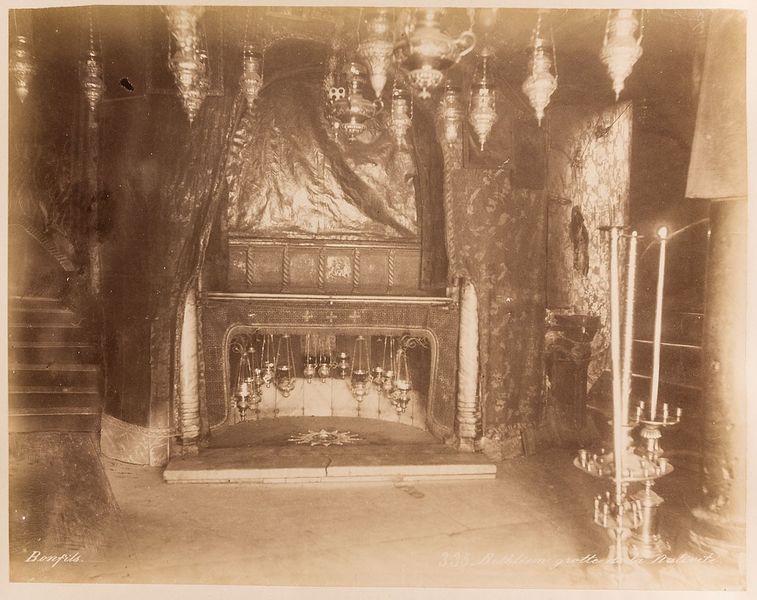
Titel: 335. Bethléem. Grotte de la Nativité
Künstler: Félix Bonfils
Standort: Hamburg
Institution: Museum für Kunst und Gewerbe Hamburg
Schlagwörter: laterne, innenraum, kirche, foto, fotografie, photographie, photo, karton, kircheninneres, albumin, lichtbild, reisefotografie, historische, geburtskirche, schwarzweißpositivverfahren, silbersalzverfahren, schwarzweißfotografie, gebäude, örtlichkeit, straße, stätte, reisephotographie, albuminpapier, pilgerstätte, geburtsgrotte, öllampe